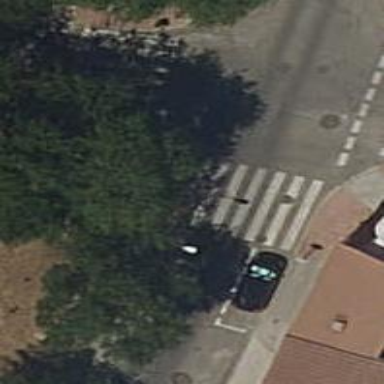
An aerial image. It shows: Uncontrolled road crossing.